Question: I am using the following to perform a kmeans analysis:
'''
km = kmeans(mat2, centers = 4)
'''
I have also plotted the kmeans analysis using 'library(fpc)' to get a visual as follows:
'''
plotcluster(mat2, km$cluster)
'''
Here is the result:
Each row of 'mat2' corresponds to a point in the plot. I gave each row in the matrix a name with the following:
'''
rownames(mat2) = names #names is a vector corresponding to the rows of mat2
'''
I can find the membership of each row in the matrix by the following attribute:
'''
km$cluster
'''
This gives the name of each row in the matrix, followed by the corresponding integer in the plot. However, I would like to access more data.
For example I would like to find the correspondence between integers in the plot and rows in the matrix. To clarify, answering this question would allow me to know which row in the matrix corresponds to the highest 2 in the plot? Once I know which integers correspond to which rows in the matrix, then I have the names of each row in the matrix and can give a meaningful interpretation.
I would also like to find the distance measure between a point in the plot and the center of the cluster to which it belongs. Can I get a correspondence between (x, y) coordinates in the plot to the rows in the matrix? Can I get an interactive GUI so that when I click on a cluster point in the plot, I can see more some of the data described above? I am open to using a different library for plotting. Summarizing into two questions:
1. How can I get the correspondence between the integers in the plot and the rows in the matrix?
2. Is there an existing package or tool that would make this a lot easier for me?
All help is greatly appreciated!
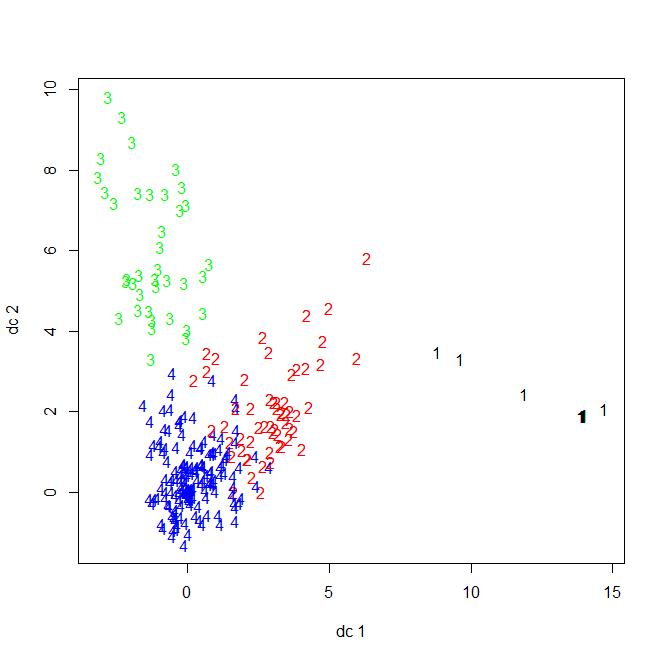
Answer: This is answering some of your question, but there is a lot in there. If you want to interact with your plot to identify points, you can look at '?identify'. Here's an answer to working with the specific rows you're after. If you want to ask about interactive GUIs perhaps post a specific question regarding that.
'''
mat <- matrix(rnorm(160), ncol=2)
km <- kmeans(mat, centers=4)
df <- as.data.frame(cbind(mat, km$cluster))
names(df) <- c("Var1", "Var2", "cluster")
#Get the row of df with highest Var1 and cluster == 2
which(df$Var1 == max(df$Var1[df$cluster==2]))
# 76
#Use this to extract the row
df[which(df$Var1 == max(df$Var1[df$cluster==2])),]
#You can subset you data based on one of the variables
#Get the rows with cluster == 2
df.2 <- df[df$cluster == 2,]
'''